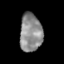
Tissue: skin
Cell type: Others
Senescence score: 0.2772
Nuclear area (px): 835
Mean DAPI intensity: 139.722